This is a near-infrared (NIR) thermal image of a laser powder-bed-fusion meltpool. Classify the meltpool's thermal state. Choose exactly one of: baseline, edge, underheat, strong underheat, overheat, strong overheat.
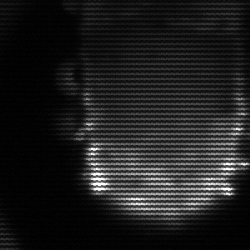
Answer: baseline